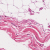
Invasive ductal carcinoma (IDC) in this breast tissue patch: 0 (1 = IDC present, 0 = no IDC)